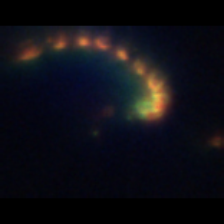
Taxon: Chaetoceros
Group: Diatoms